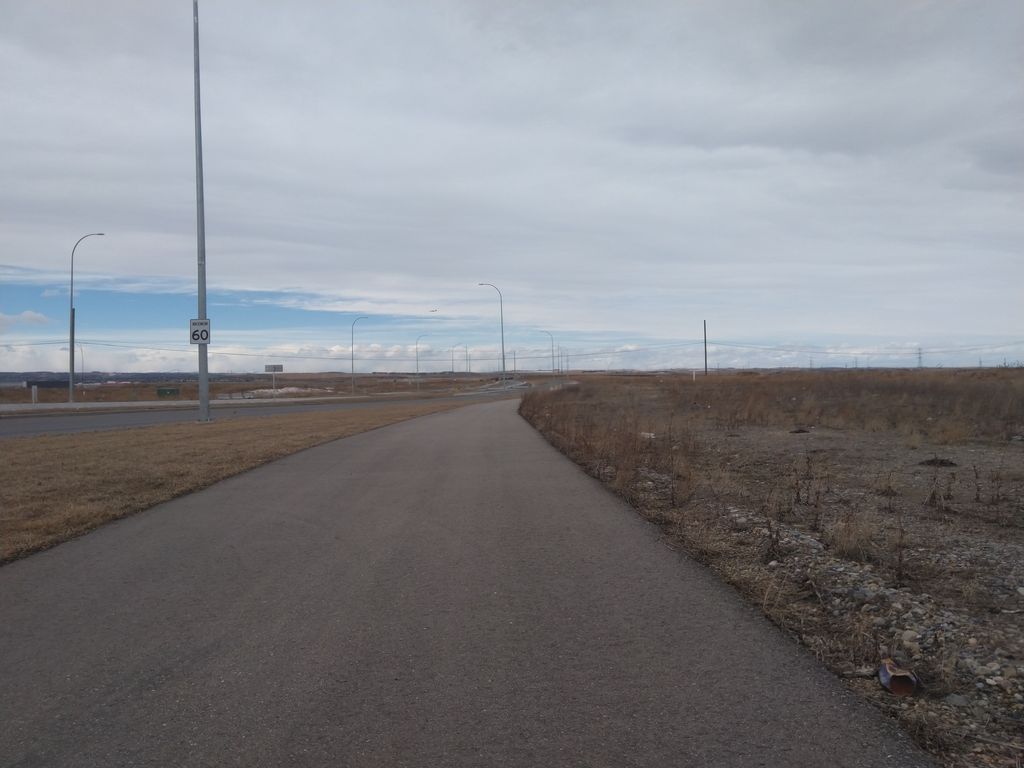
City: calgary